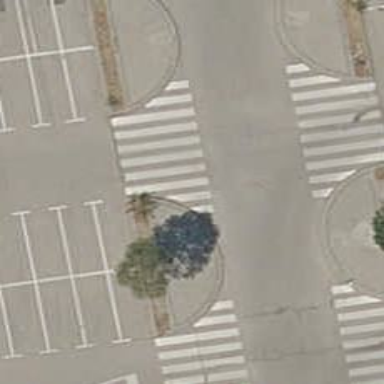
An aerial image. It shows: Asphalt parking aisle road.